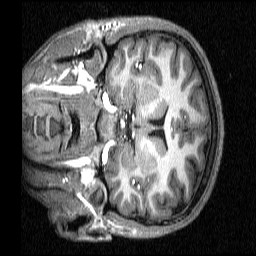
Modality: T1w
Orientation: coronal